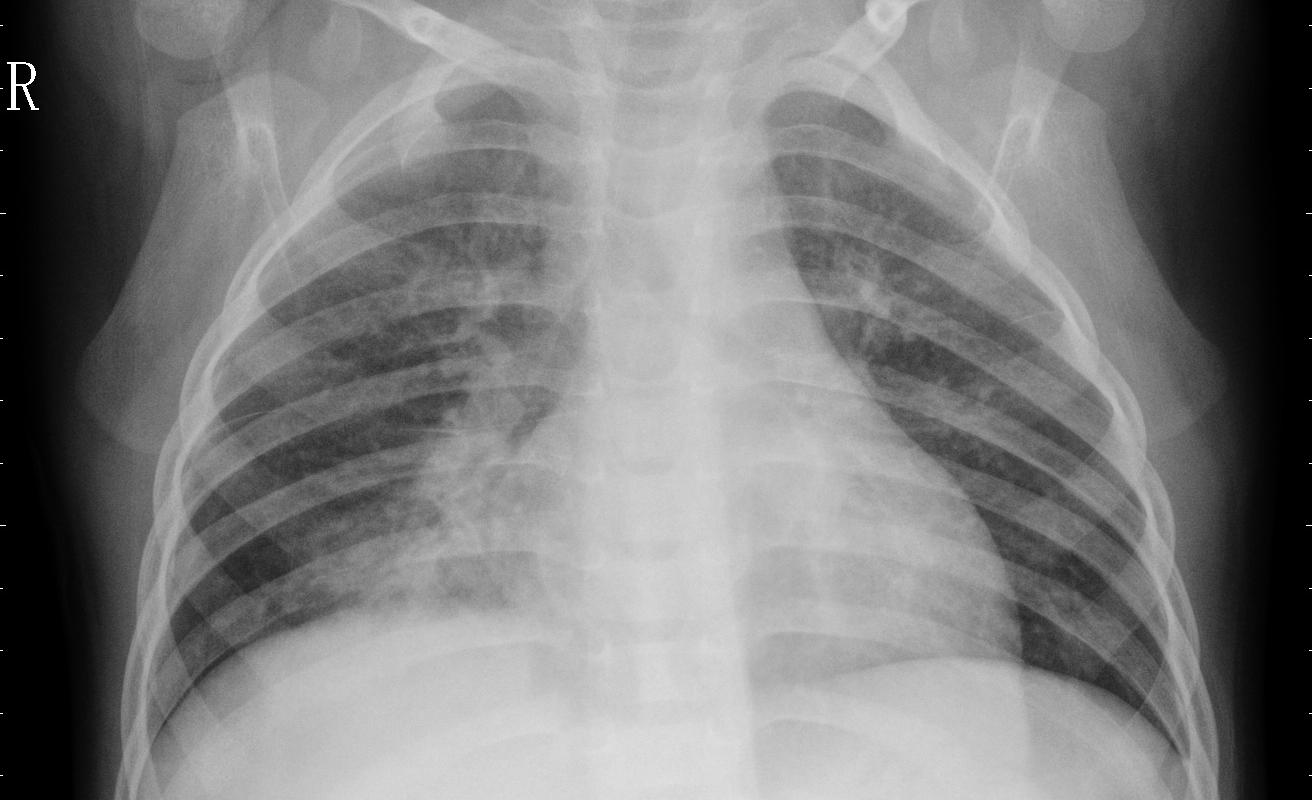
Diagnosis: PNEUMONIA